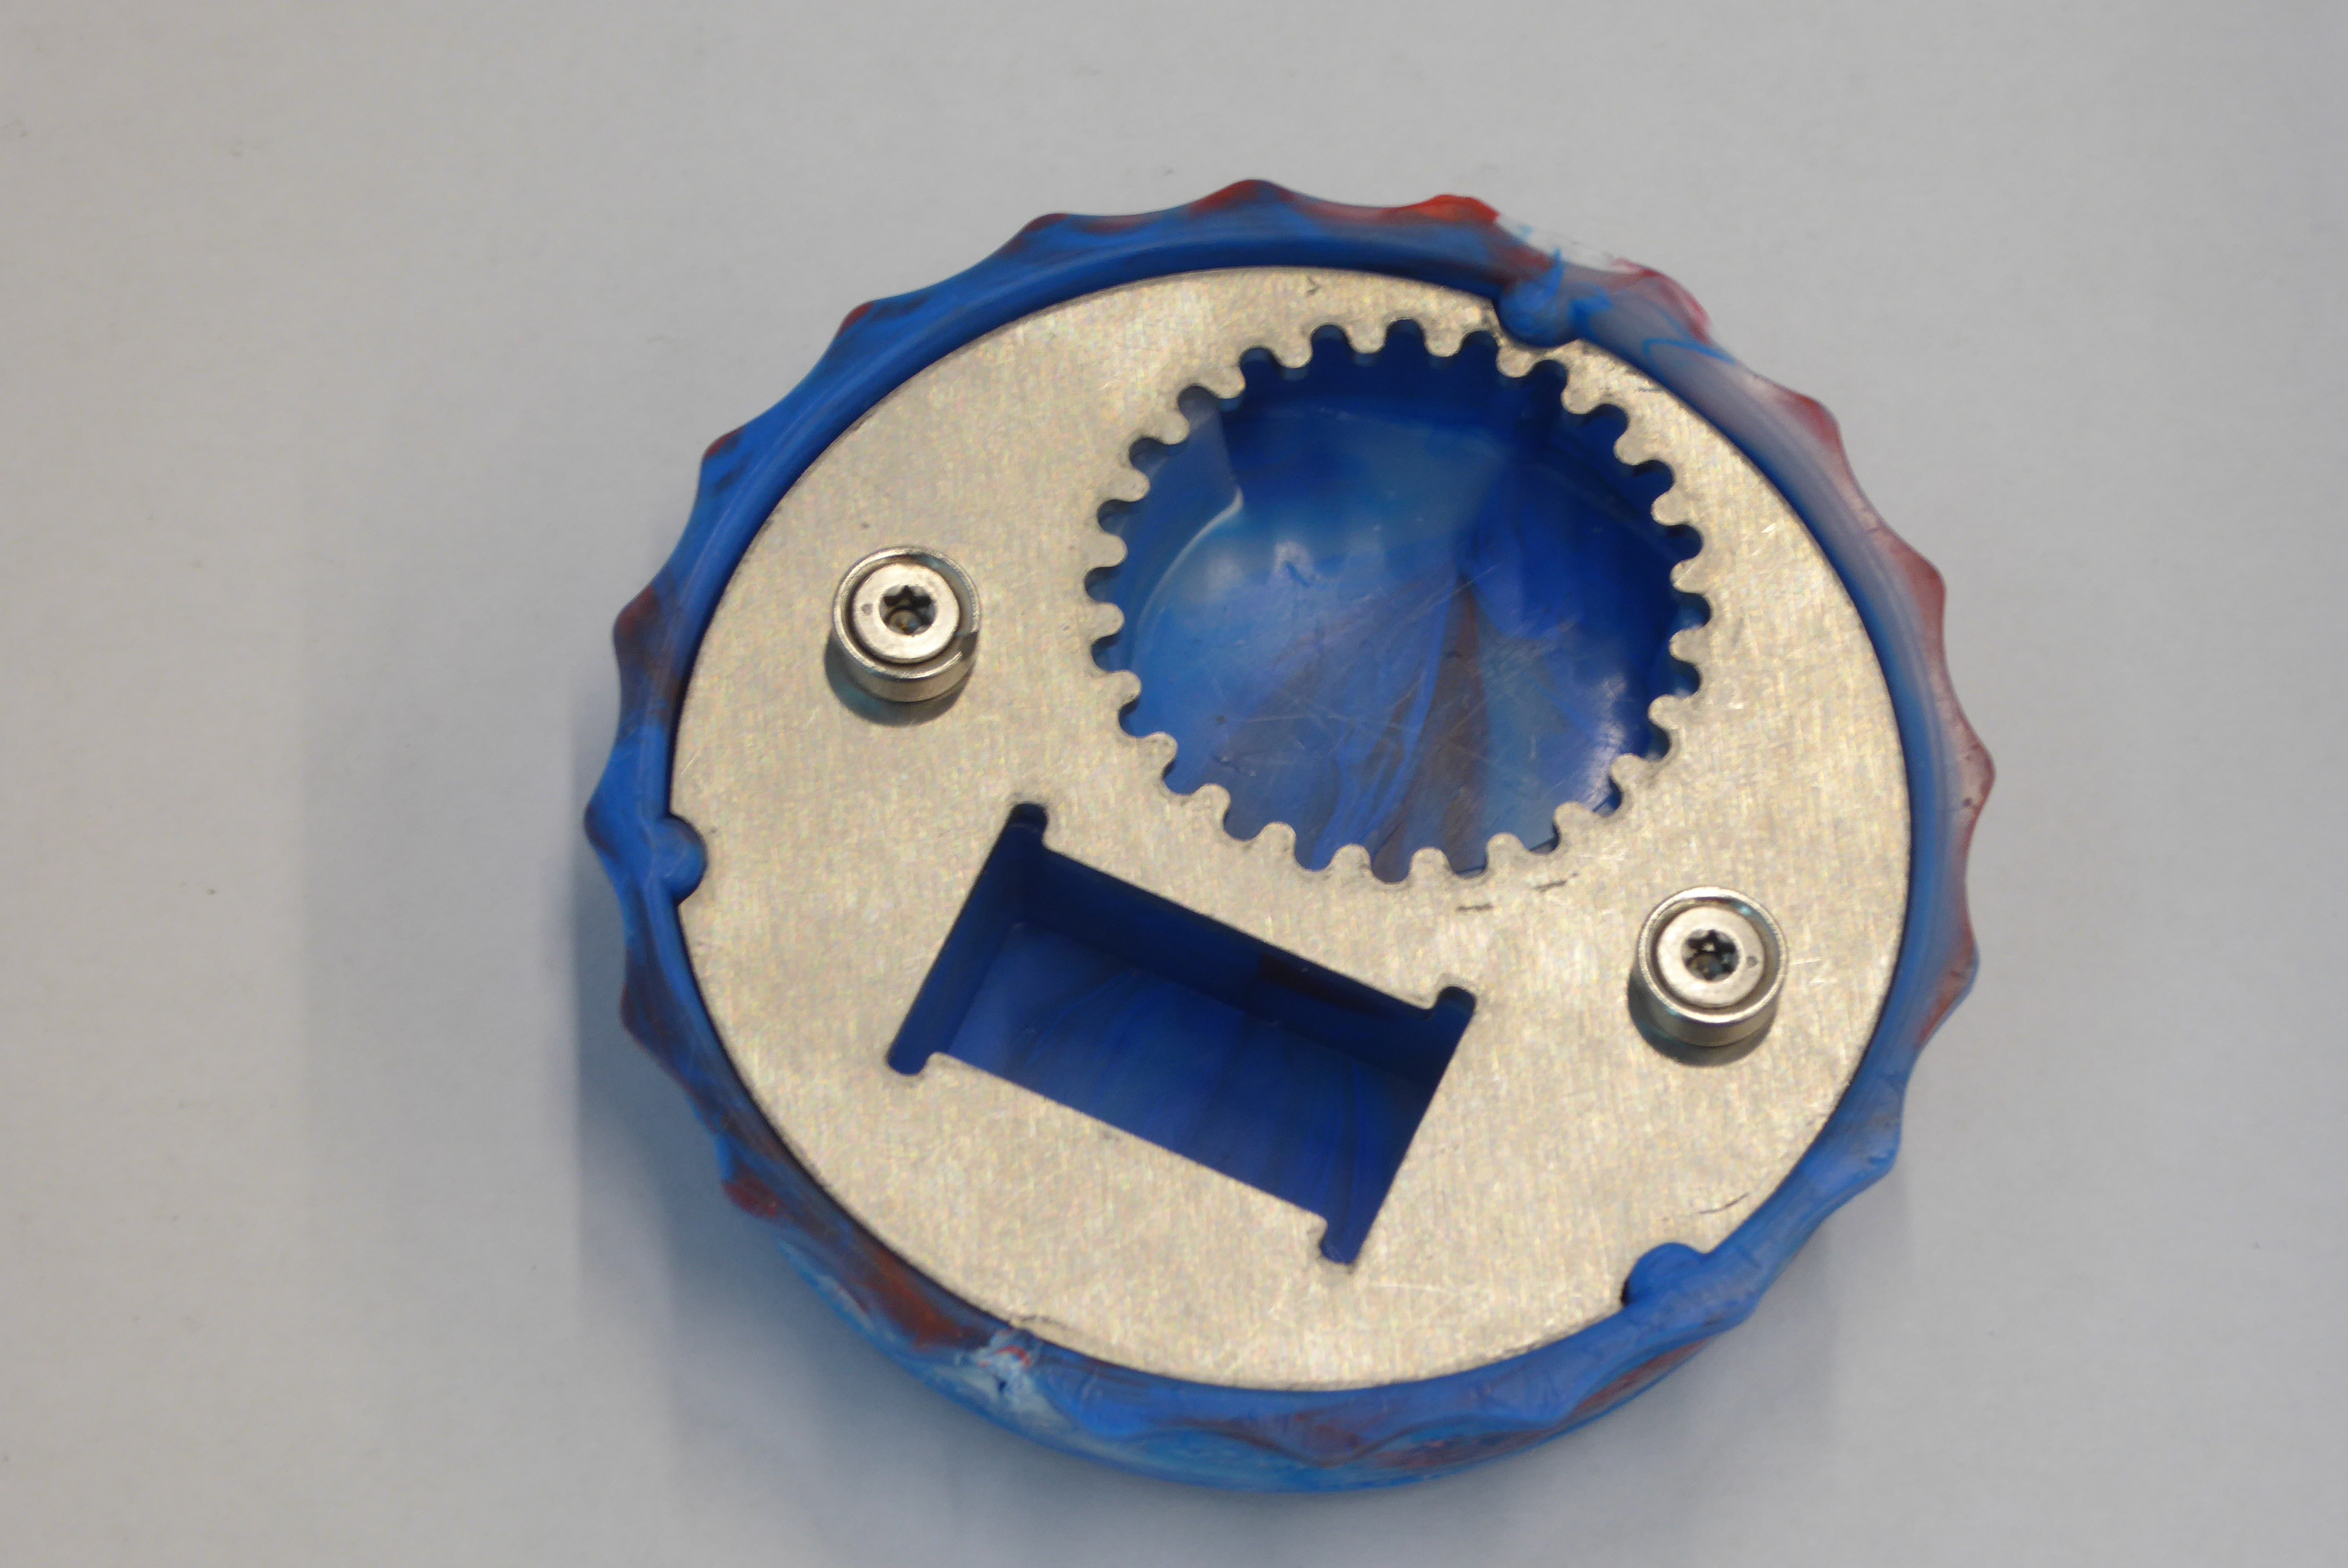
Label: Bottle Opener